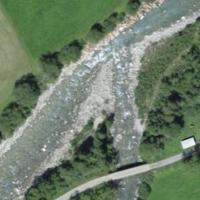
EUNIS habitat code: 24
Species observed at this site:
Plantago media
Heracleum sphondylium